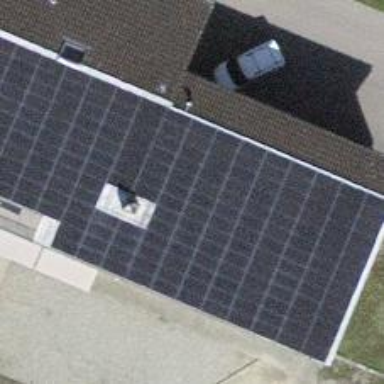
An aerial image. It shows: Solar power generator using photovoltaic panels.